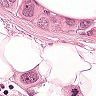
Metastatic tissue present: yes